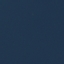
Label: SeaLake